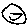
Label: smiley face